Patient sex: F
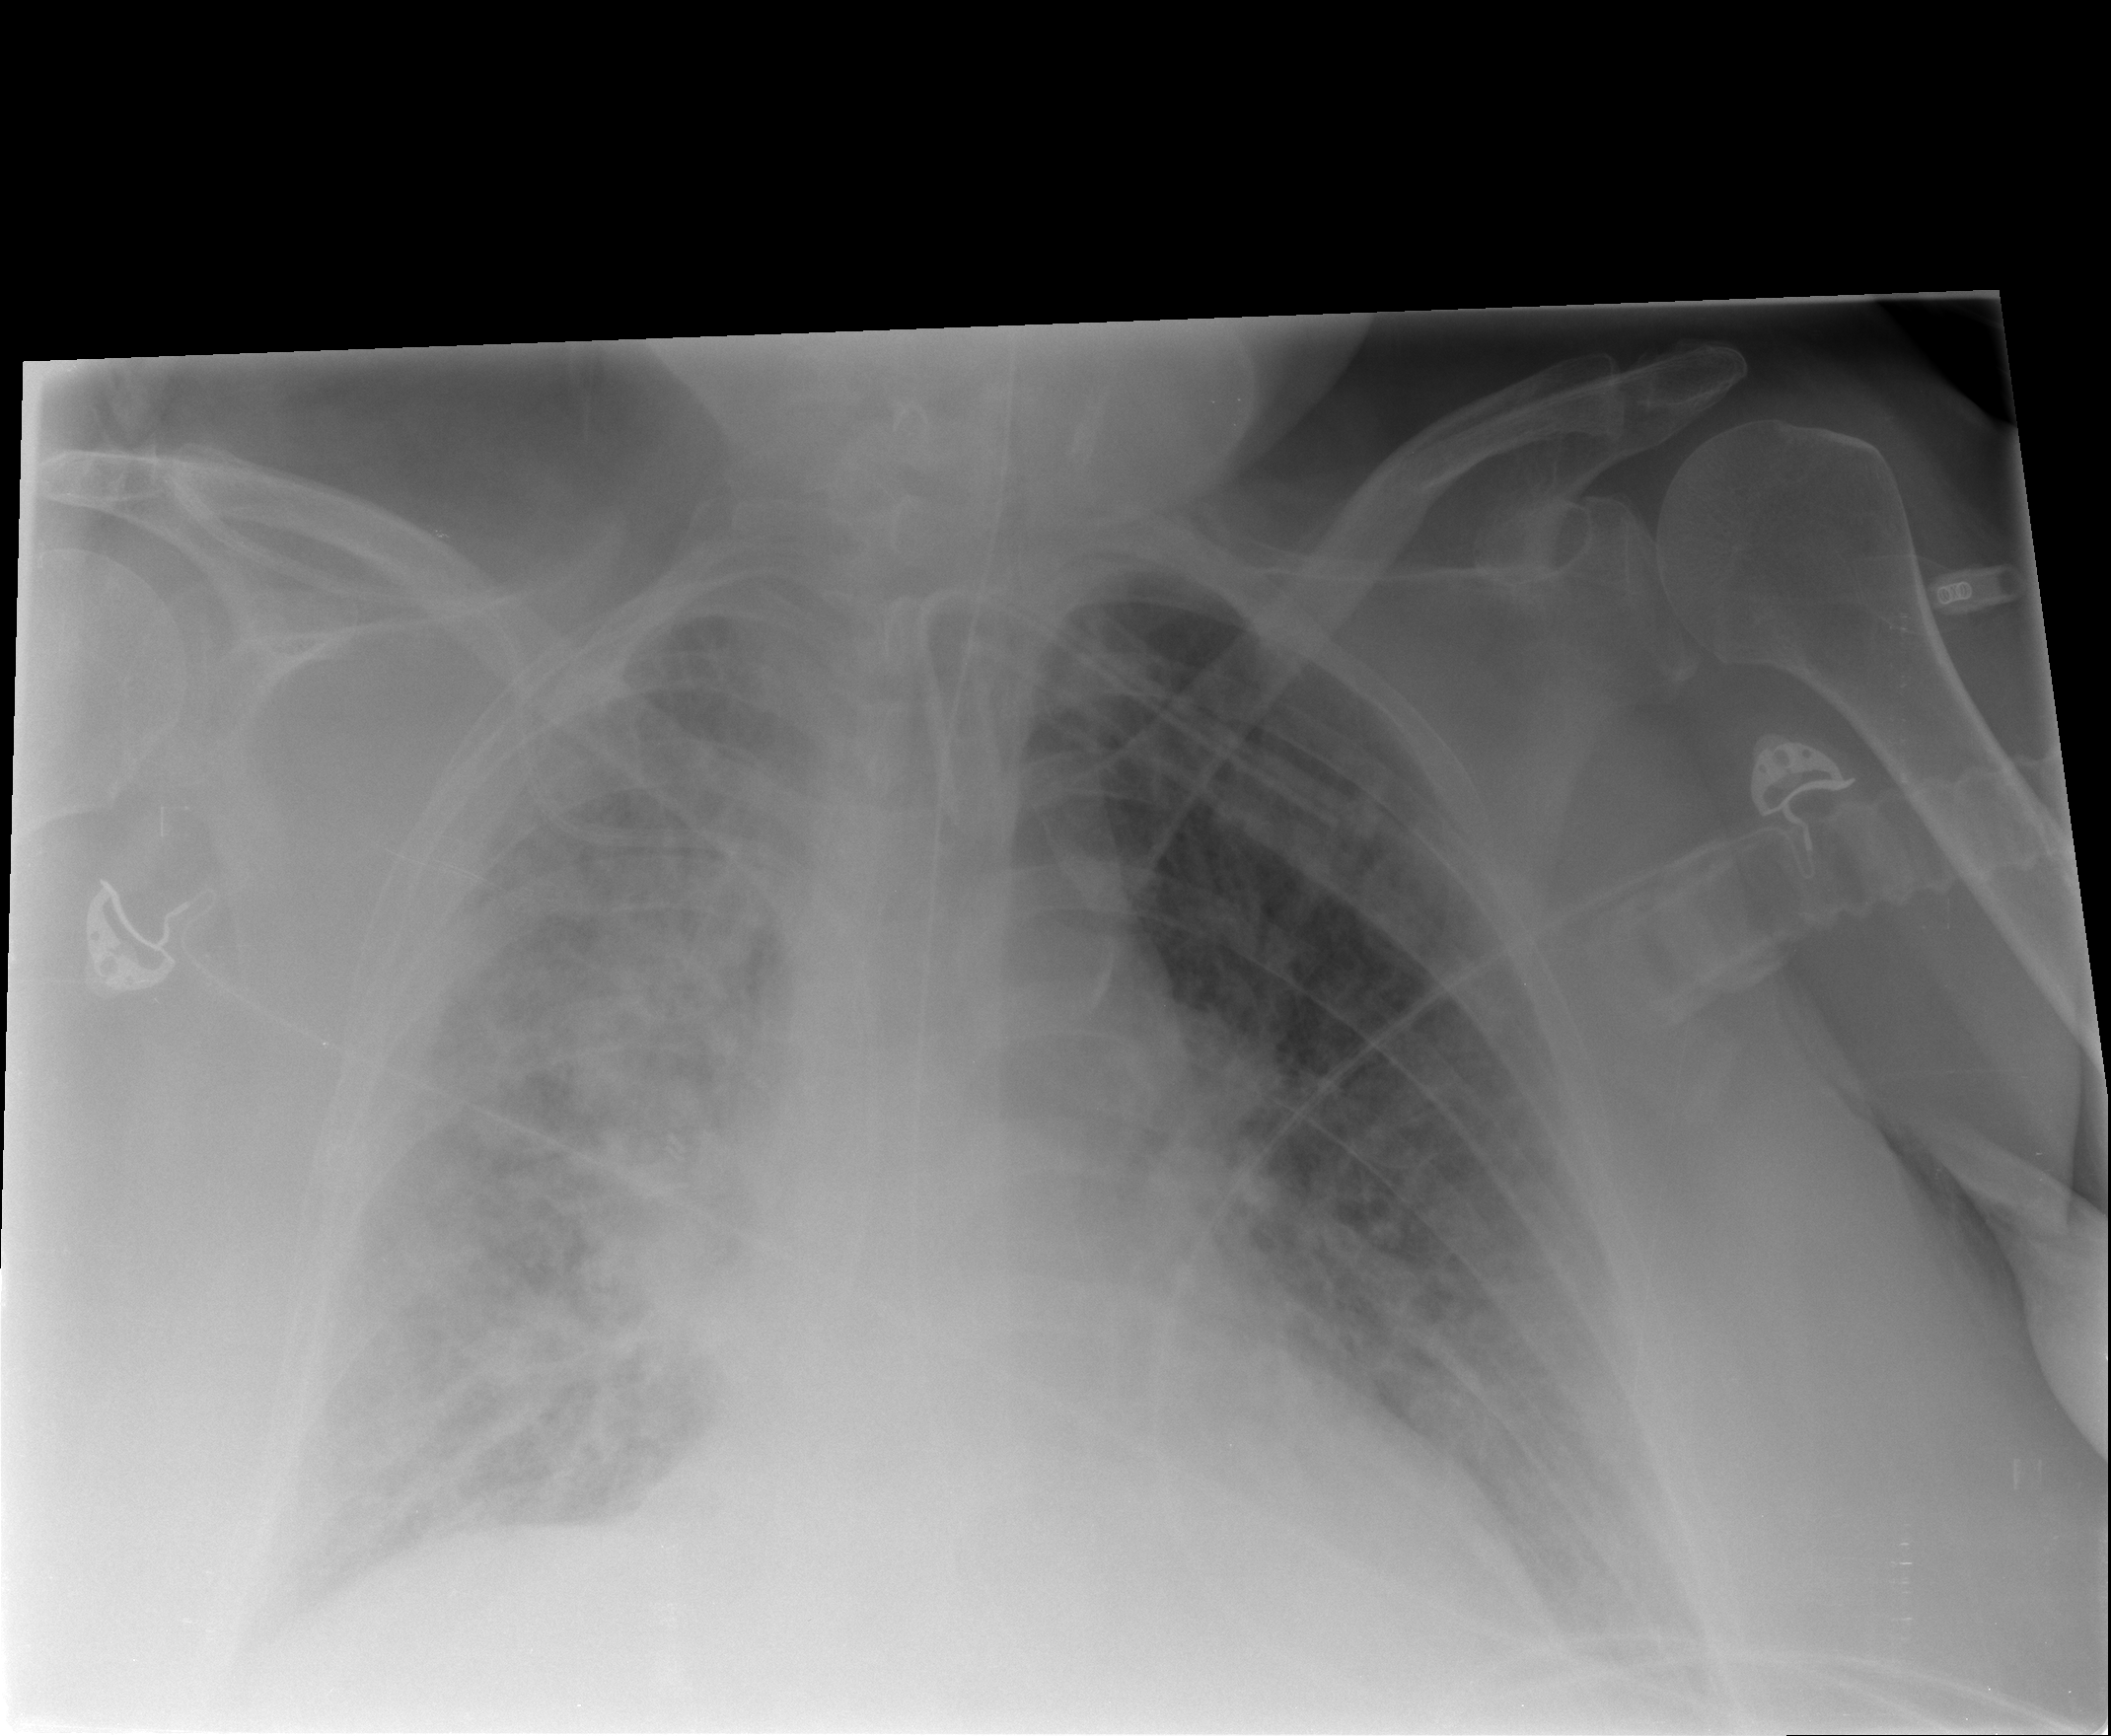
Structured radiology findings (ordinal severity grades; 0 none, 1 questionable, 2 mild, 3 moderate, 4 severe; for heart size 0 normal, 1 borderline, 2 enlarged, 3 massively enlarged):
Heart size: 0
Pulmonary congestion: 2
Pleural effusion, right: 2
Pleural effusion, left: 2
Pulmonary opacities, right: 3
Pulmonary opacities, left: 2
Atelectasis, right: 3
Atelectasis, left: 2